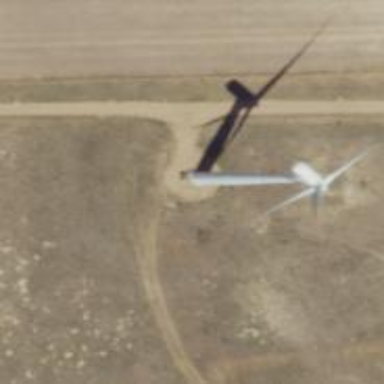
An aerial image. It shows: Wind generator using horizontal axis wind turbines.